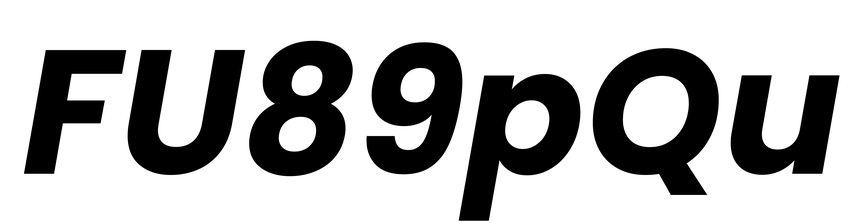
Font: Poppins-BoldItalic